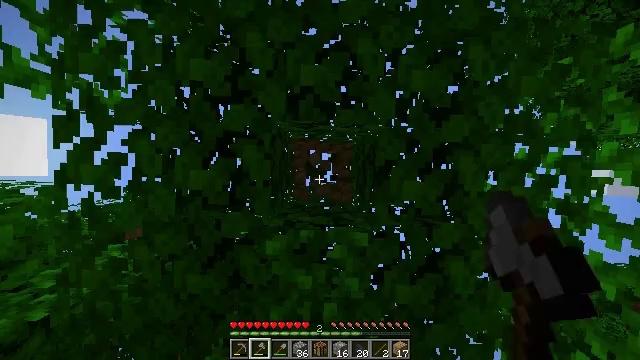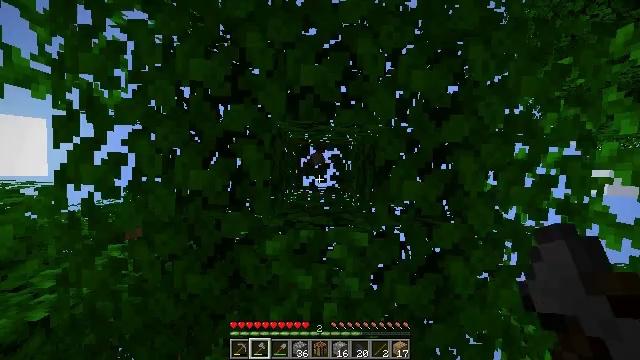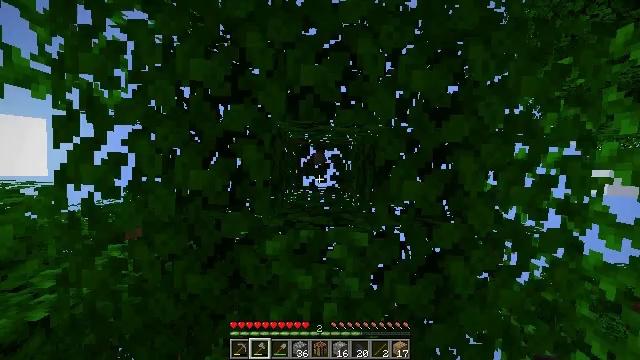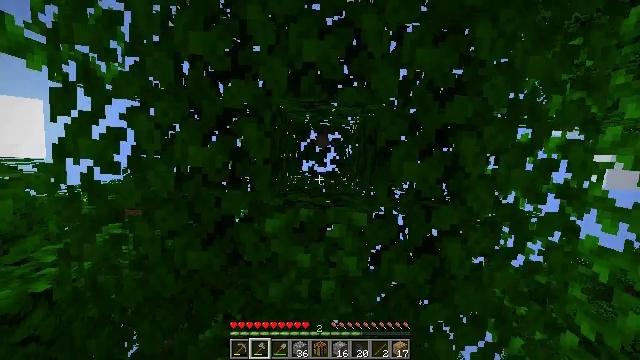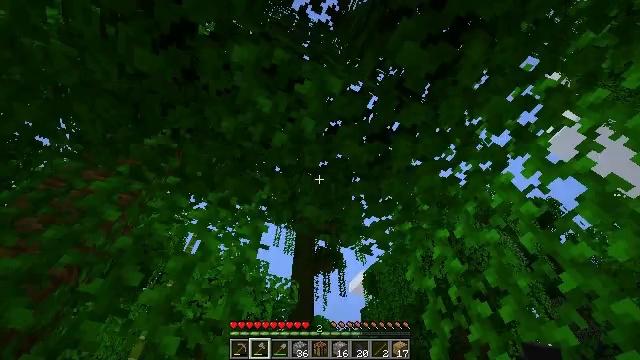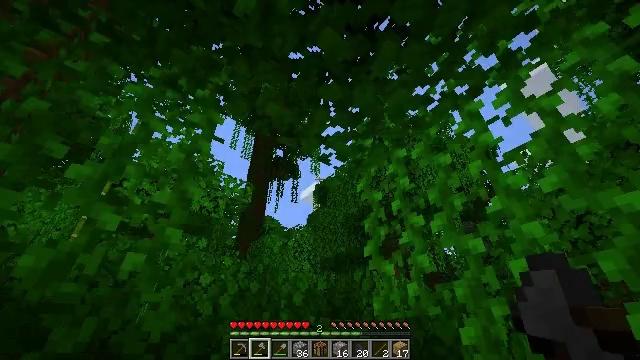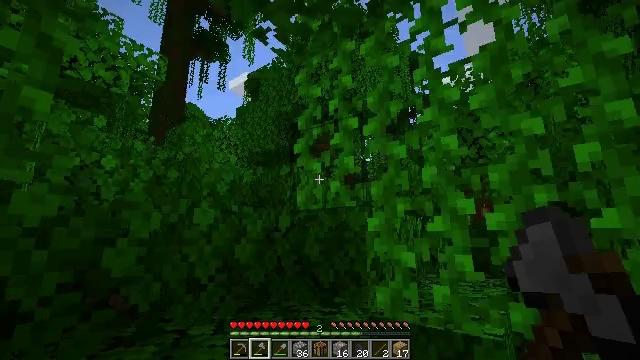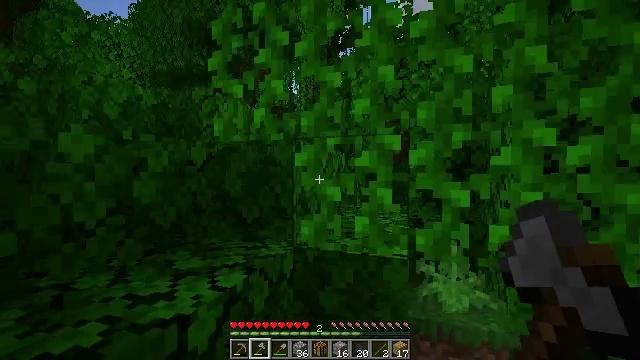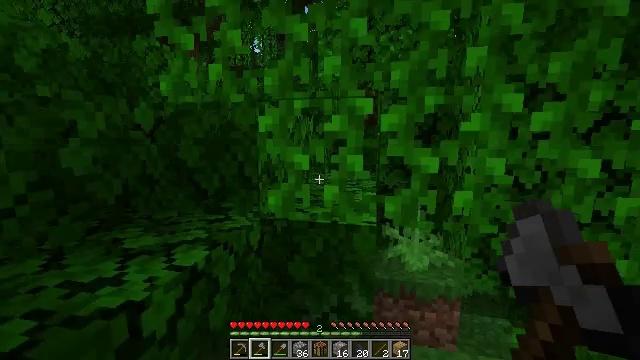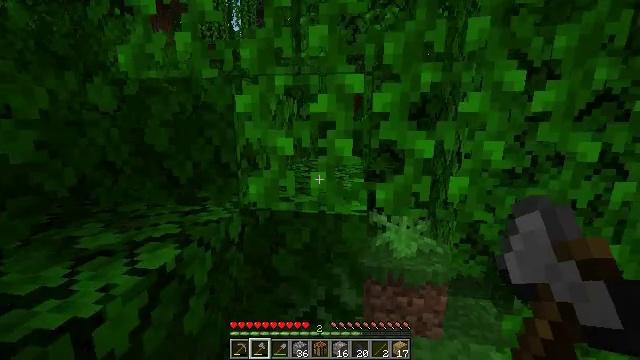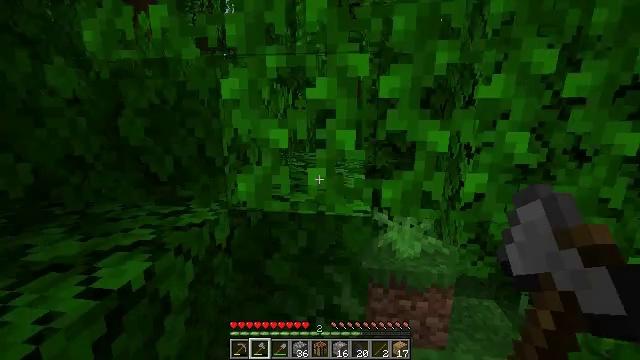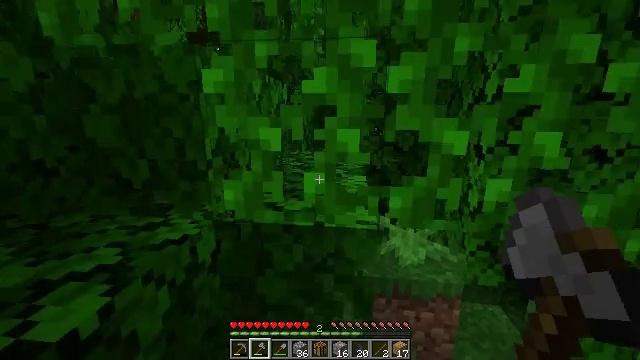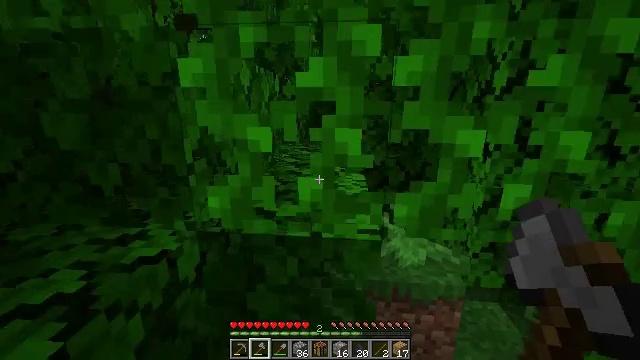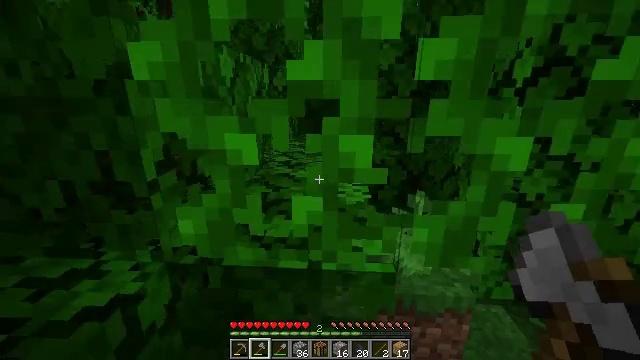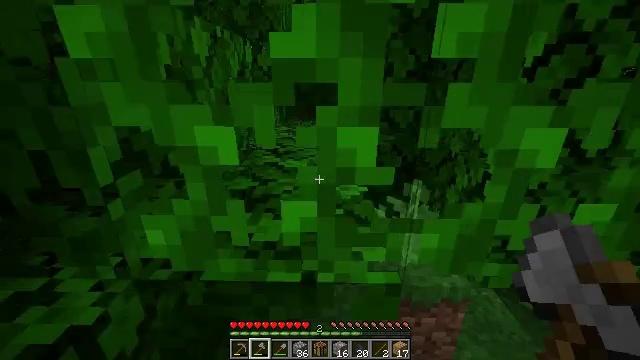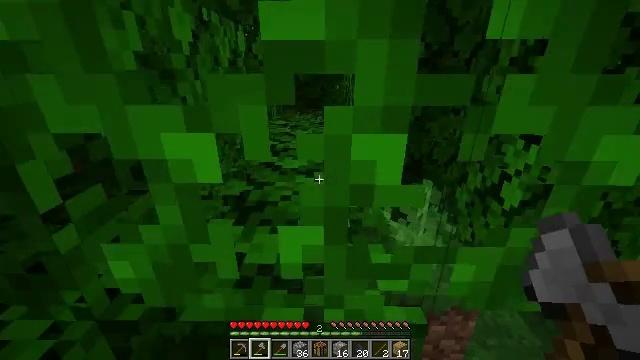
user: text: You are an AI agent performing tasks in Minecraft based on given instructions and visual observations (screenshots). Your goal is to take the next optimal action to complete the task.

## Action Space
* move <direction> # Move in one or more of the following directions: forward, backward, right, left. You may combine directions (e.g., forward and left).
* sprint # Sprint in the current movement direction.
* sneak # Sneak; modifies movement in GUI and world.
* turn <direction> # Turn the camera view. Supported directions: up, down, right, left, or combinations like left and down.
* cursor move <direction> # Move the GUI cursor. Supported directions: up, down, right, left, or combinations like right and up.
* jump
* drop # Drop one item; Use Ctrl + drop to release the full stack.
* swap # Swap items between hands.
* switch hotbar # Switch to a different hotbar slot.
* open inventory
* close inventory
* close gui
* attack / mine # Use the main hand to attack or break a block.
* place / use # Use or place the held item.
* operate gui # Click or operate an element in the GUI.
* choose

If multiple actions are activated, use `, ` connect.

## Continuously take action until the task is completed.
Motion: motion action
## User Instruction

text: Eliminate the parrot.
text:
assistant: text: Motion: attack / mine
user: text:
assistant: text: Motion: attack / mine
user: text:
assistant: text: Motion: move forward, turn right and down
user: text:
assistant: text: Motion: move forward, turn right and down
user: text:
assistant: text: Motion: move forward, turn right and down
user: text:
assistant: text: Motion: move forward, turn right and down
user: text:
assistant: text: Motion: move forward, turn right and down
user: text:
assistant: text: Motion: move forward, turn right and down
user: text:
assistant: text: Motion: move forward, turn right and down
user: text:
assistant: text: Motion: move forward, turn down
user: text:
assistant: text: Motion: move forward
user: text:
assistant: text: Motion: move forward, turn right and down
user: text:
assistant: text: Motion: move forward, turn right and down
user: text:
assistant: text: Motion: move forward, turn right and down
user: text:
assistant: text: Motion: move forward, turn down
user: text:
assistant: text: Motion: move forward, turn down
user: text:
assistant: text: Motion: move forward, turn left
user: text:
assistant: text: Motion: move forward and move right, turn left
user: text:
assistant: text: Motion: move forward and move right, turn left
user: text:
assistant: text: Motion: move forward and move right, turn left and up
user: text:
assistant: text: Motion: move forward and move right, turn left
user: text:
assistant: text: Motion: move forward
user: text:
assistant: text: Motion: move forward
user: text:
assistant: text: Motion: move forward
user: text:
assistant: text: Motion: move forward, turn left
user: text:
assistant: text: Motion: move forward, turn left and up
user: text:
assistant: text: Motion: move forward, turn left and up
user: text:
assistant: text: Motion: turn up
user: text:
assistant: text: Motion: turn left and up
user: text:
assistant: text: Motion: turn left and up